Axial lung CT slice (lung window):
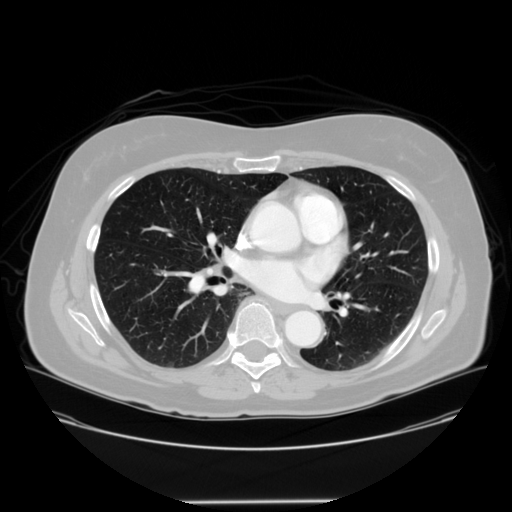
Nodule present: no